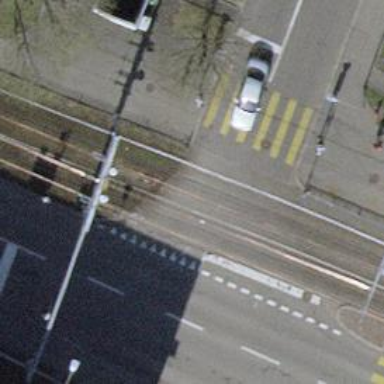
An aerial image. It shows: Tram level crossing on the railway.